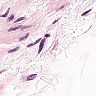
Metastatic tissue present: no